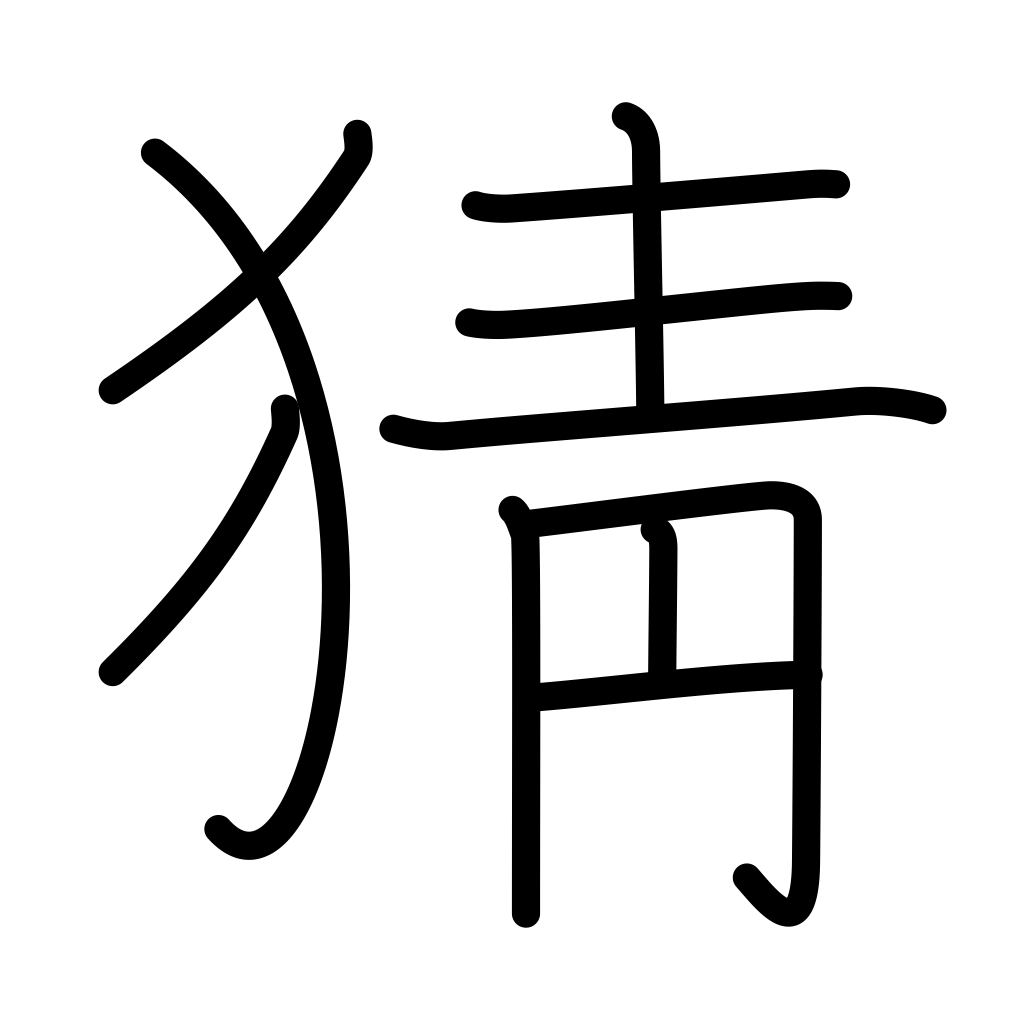
Meaning: envy, jealousy, doubt